Question: There are a lot of tutorials that show on how to merge multiple files (not including folders). It will be nice if I could merge a directory and it's files so that when the user clicks on the exe or msi file windows extracts those files to the destination that I select (just as if I where to copy the directory that I want to merge).
I want to create something similar as when creating a Setup Project in Visual studio.

If I where to build this project, and execute the file that was created (setup1.exe) I will lauch an install wizard and the same directory that I draged to my project will be "uziped".
## How can I do something similar withoug having to install an application?
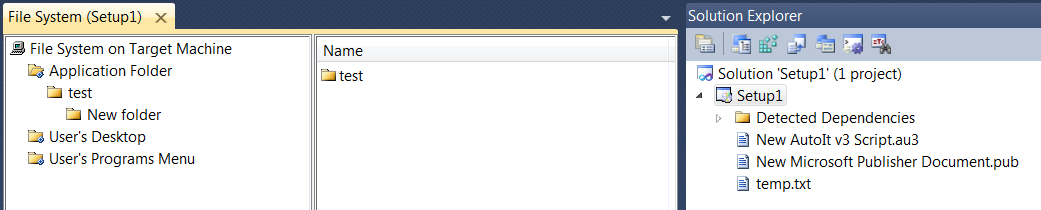
Answer: You can use the WIX toolset to achieve what you want. WIX allows you to create MSI which do pretty much anything you would like. Unpacking files to an explict (or variable) folder location is a fairly simple operation in WIX.
It's like a visual studio setup project except you've got much more control.
<URL>